The plot shows one second of acceleration measured on a rotor kit. Determine the machine's mechanical condition. Answer with exactly one of: normal, misalignment, unbalance, looseness.
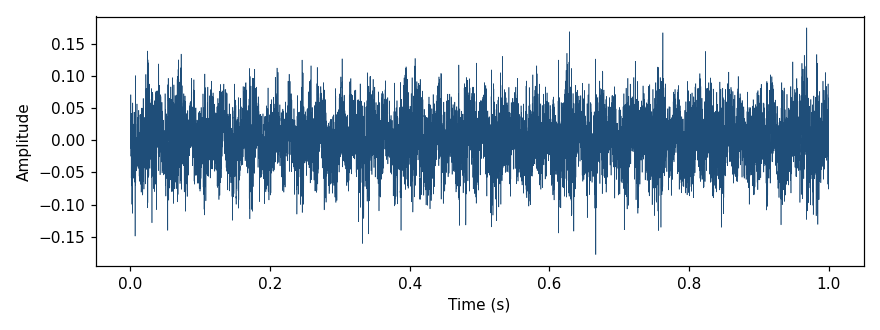
Answer: looseness